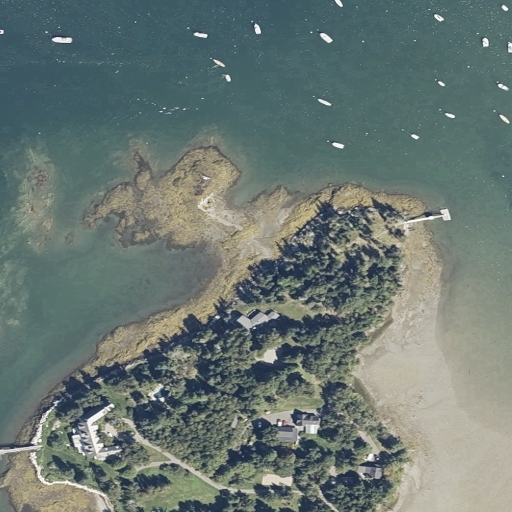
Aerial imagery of cape in Maine named Shattuck Point containing open water, evergreen forest, low intensity development, open development, herbaceous wetlands, mixed forest, barren land, high intensity development, and medium intensity development